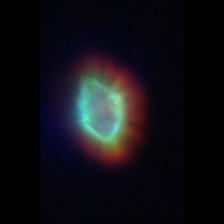
Taxon: Gyrodinium
Group: Dinoflagellates